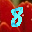
Label: 8